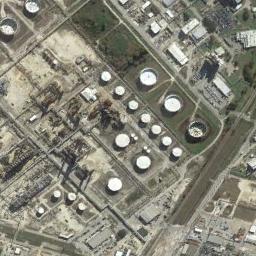
Label: storage tanks